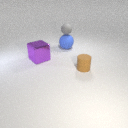
large purple metal cube behind small brown rubber cylinder